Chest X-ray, AP view. Patient: 48 years old, sex F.
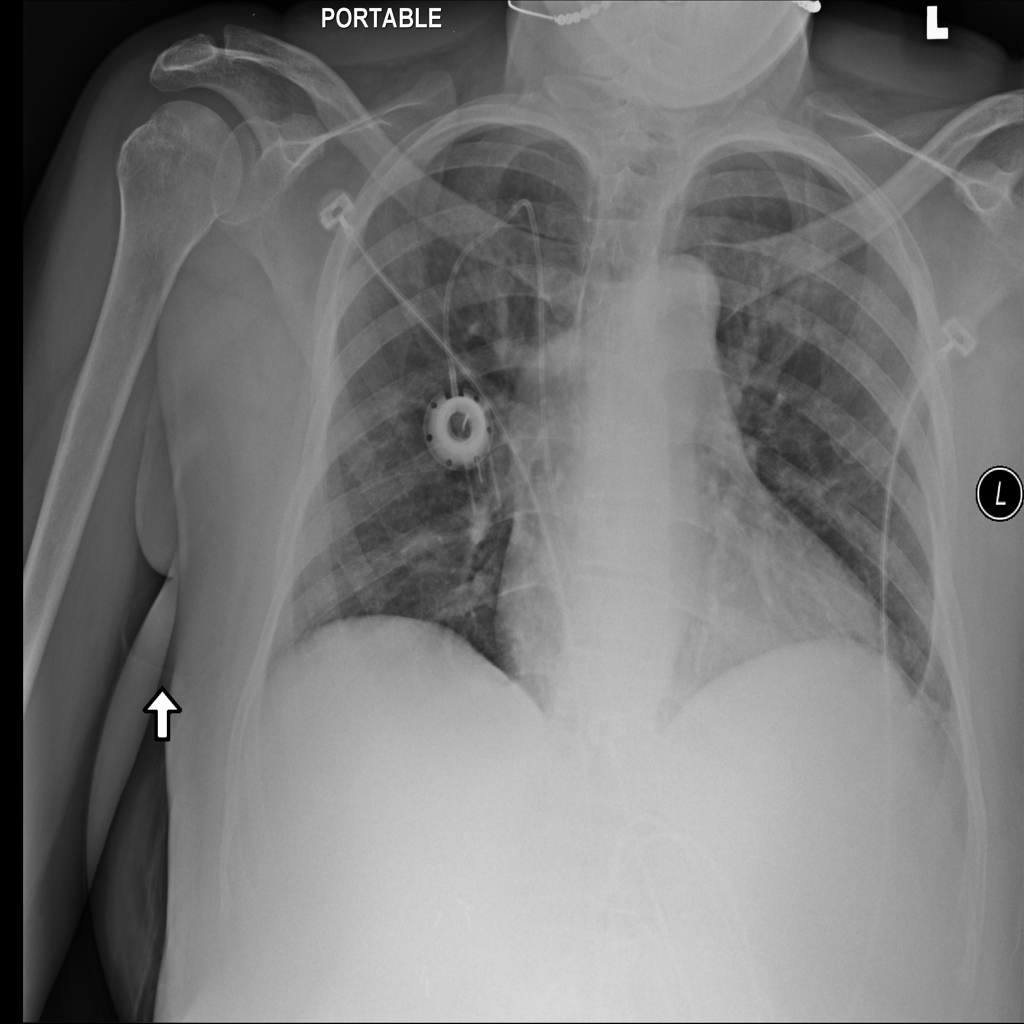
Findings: No Finding